Question: I have a chart that works perfectly in Visual Studio 2008, but in 2005 I can't seem to get a certain aspect of it to work - the threshold line. I want a solid line going straight across the chart at .04. That way, if any region goes above the threshold, it'll be easily viewable to the reader.
Now, when I do this in Visual Studio 2008, I simply add a field to the data fields section (i have a column called "threshold" in my SQL dataset, upon which this report is based - I added that to the data fields in the chart, then, I simply assigned .04 as the value in the Series Properties). But it won't work if i do it this way in Visual Studio 2005, which is where I need to use it now, due to the fact that I am on SQL Server 2005. (When I say it won't work, what I mean is that the threshold line doesn't show up in the chart at all.)
Definitely at a loss here - any help is very much appreciated. Thank you!

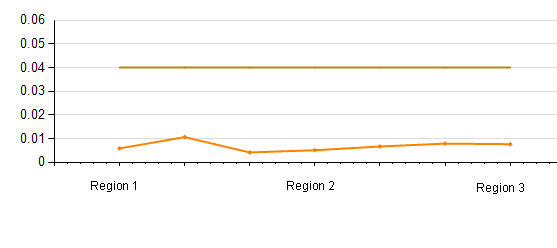
Answer: Answered my own question. My threshold value was a string data type - I changed it to numeric, and the above solution that worked in 2008 now works in 2005.